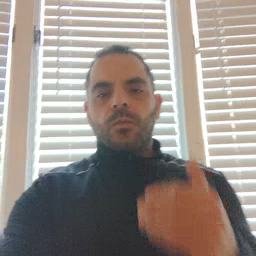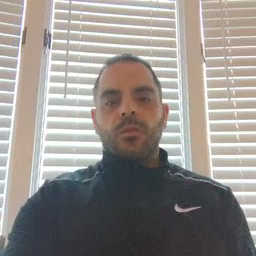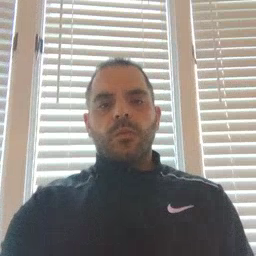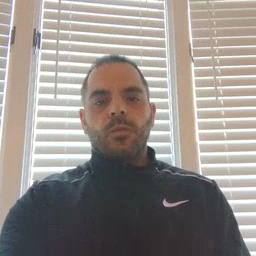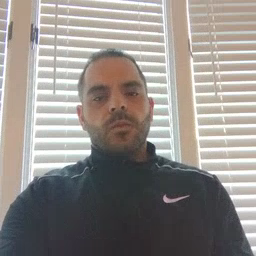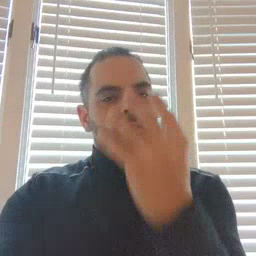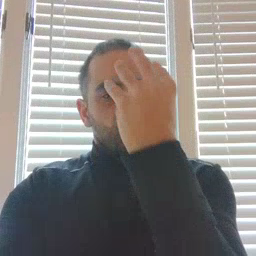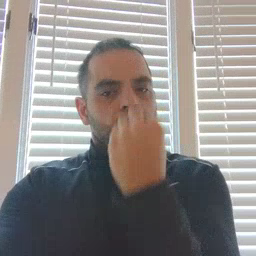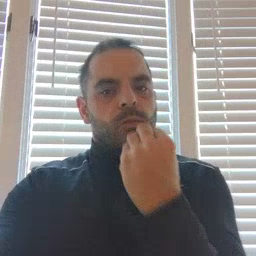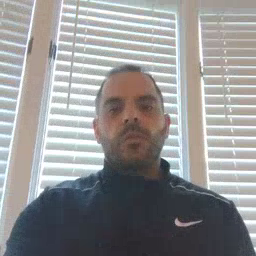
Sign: sleep